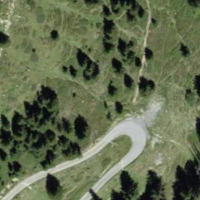
EUNIS habitat code: 26
Species observed at this site:
Turdus torquatus